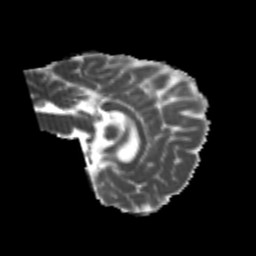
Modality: MD
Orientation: sagittal
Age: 21
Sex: female
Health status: healthy
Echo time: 0.074 s